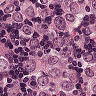
Metastatic tissue present: yes